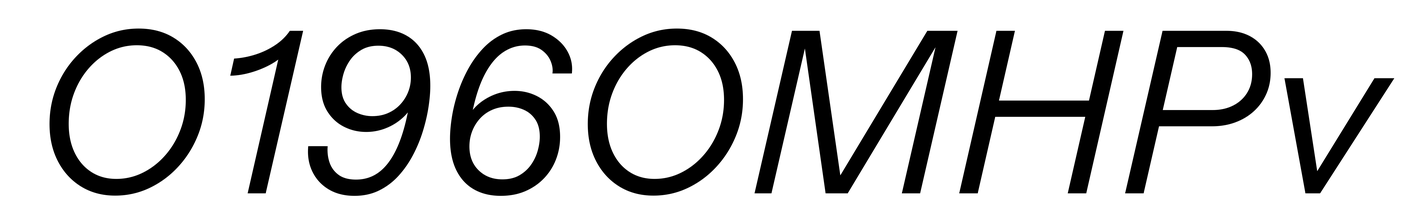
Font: InstrumentSans-Italic_Italic